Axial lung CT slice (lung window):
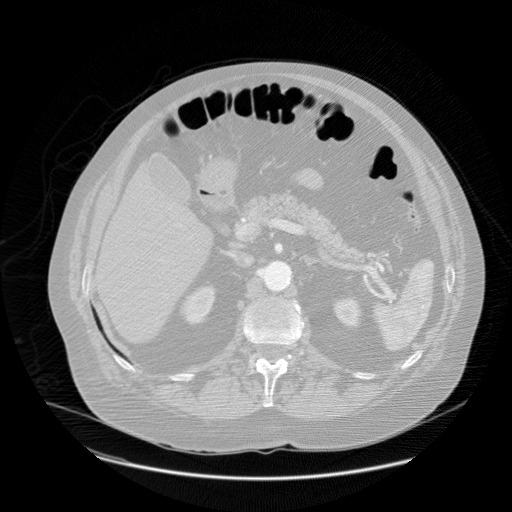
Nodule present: no